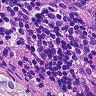
Metastatic tissue present: yes